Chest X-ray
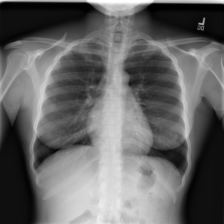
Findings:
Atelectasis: negative
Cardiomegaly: negative
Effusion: negative
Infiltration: negative
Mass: negative
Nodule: negative
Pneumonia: negative
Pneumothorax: negative
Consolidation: negative
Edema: negative
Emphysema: negative
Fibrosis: negative
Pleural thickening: negative
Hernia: negative